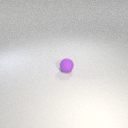
small purple rubber sphere